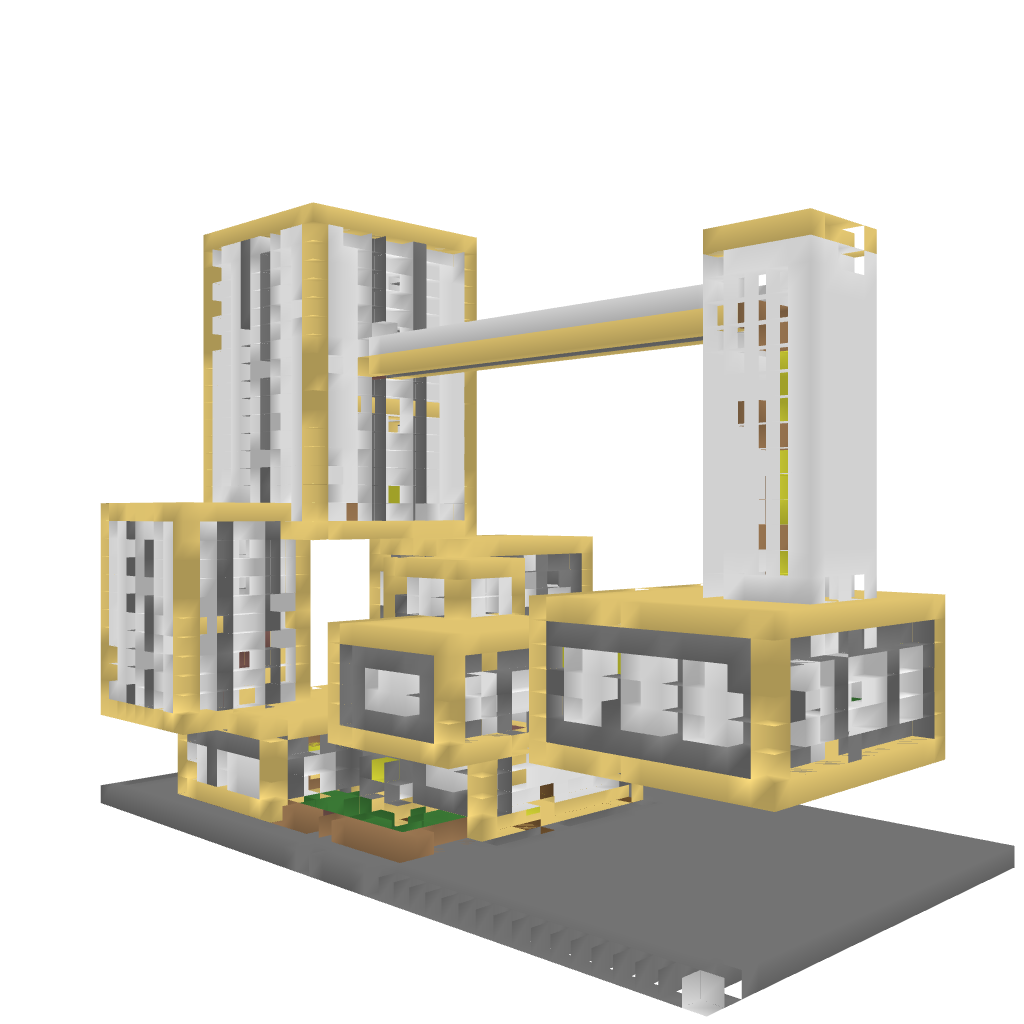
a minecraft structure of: Unamed House high quality